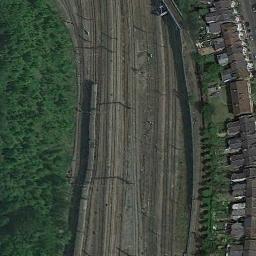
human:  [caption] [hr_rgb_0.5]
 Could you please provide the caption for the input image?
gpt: There are three parallel railway lines here .

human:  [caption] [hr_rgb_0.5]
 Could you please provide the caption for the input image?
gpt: These railways are between a residential area and a forest and a train is on one railway .

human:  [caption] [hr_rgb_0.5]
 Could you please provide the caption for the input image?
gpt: The railway is next to some trees and houses .

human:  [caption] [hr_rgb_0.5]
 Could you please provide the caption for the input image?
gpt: There are many trees and buildings beside the railway .

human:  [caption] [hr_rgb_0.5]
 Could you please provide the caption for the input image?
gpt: There are some green trees and buildings beside the railway .